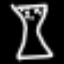
Label: hourglass